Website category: sports
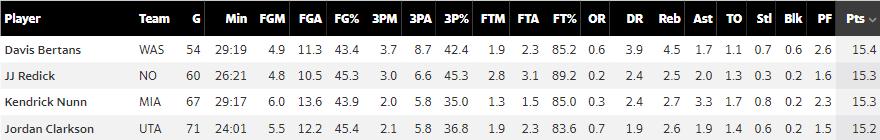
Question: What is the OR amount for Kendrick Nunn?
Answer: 0.3

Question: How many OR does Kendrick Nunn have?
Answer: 0.3

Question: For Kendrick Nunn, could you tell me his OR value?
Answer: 0.3

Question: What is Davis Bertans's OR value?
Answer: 0.6

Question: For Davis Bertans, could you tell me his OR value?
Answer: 0.6

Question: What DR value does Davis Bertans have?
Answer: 3.9

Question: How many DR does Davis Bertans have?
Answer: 3.9

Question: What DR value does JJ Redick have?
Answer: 2.4

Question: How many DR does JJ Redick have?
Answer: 2.4

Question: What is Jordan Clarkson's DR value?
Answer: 1.9

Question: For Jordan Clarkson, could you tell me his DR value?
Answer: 1.9

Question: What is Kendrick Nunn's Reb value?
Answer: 2.7

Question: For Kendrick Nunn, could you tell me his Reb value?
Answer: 2.7

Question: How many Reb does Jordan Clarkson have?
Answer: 2.6

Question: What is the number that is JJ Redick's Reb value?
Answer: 2.5

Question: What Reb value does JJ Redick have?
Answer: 2.5

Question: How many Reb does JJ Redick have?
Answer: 2.5

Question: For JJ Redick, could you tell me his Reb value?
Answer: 2.5

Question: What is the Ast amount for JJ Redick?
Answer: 2.0

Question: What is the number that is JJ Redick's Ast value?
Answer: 2.0

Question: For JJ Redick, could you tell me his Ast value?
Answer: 2.0

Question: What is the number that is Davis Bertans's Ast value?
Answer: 1.7

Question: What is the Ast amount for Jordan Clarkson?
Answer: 1.9

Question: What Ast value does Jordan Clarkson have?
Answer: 1.9

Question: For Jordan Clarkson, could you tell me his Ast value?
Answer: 1.9

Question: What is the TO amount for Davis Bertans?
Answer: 1.1

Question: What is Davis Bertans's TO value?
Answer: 1.1

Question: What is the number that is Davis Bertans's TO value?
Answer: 1.1

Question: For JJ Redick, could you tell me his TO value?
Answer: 1.3

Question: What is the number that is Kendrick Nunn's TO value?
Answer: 1.7

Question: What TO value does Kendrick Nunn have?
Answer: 1.7

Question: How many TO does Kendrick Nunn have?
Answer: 1.7

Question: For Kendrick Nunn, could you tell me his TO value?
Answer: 1.7

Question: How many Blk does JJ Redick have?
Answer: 0.2

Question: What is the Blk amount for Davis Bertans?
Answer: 0.6

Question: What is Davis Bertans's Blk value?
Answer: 0.6

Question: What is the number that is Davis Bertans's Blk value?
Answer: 0.6

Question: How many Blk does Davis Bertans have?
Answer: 0.6

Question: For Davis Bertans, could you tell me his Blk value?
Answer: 0.6

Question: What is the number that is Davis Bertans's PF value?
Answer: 2.6

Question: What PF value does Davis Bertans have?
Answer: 2.6

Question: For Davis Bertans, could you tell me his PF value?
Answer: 2.6

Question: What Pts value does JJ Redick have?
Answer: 15.3